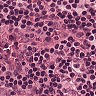
Metastatic tissue present: no